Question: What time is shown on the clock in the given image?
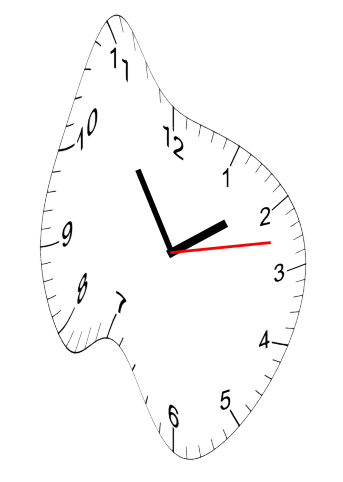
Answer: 01:54:13